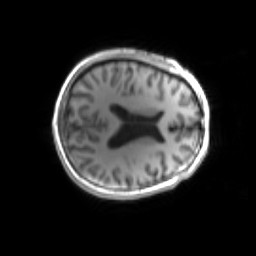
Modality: inplaneT1
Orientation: axial
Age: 21
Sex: male
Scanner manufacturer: siemens
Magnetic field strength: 3 T
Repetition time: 1.2 s
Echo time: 0.00251 s